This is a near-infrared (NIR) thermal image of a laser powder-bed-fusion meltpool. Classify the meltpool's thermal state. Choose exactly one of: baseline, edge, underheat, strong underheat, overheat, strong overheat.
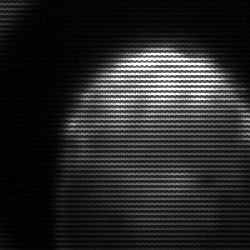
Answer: edge